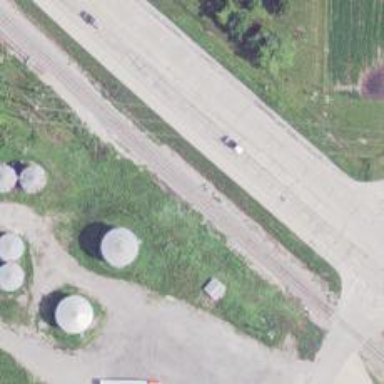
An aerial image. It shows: Railway service station.